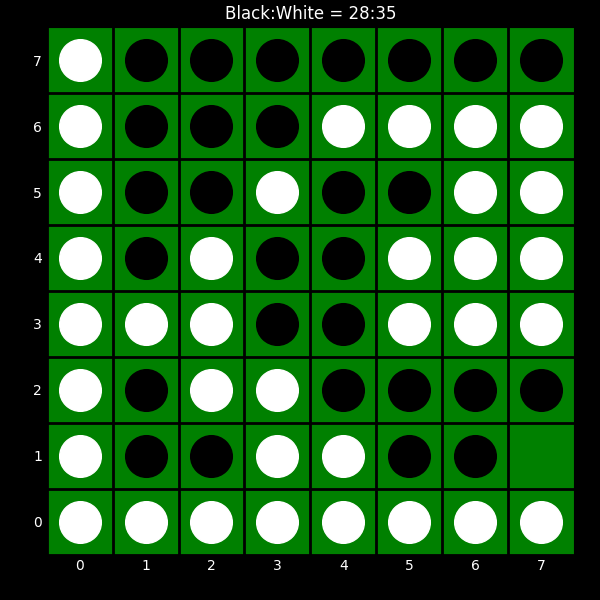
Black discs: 28
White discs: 35